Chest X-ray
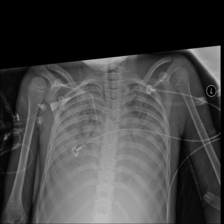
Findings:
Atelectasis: negative
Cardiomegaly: negative
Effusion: negative
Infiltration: negative
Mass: negative
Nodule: negative
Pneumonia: negative
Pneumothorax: negative
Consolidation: negative
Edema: negative
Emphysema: negative
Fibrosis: negative
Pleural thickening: negative
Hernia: negative